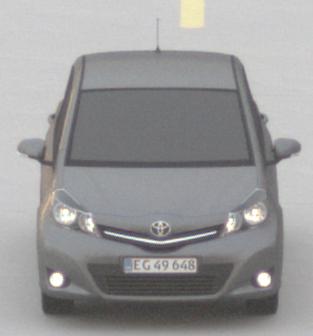
Make: Toyota
Model: Yaris 1.0
Detailed model: Yaris (XP9)
Model produced from: 2009/01
Model produced until: 2010/10
Doors: 3
Color: gray
Road condition: dry road
Daytime: sunrise or sunset
Contrast: low contrast